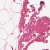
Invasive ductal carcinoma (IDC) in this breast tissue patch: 0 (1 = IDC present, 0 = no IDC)